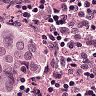
Metastatic tissue present: yes